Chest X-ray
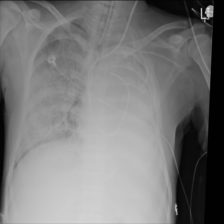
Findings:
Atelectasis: negative
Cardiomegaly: negative
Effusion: negative
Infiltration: negative
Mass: negative
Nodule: negative
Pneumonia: negative
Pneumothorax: negative
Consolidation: negative
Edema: negative
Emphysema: negative
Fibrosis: negative
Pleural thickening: negative
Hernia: negative